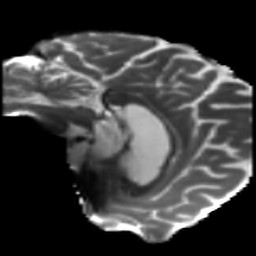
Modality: T2w
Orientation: sagittal
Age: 41
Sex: male
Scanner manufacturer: siemens
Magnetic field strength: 3 T
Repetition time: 5.47 s
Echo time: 0.0854 s